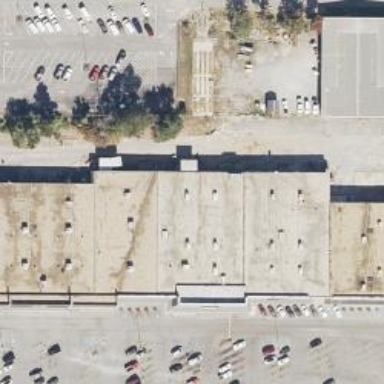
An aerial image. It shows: Retail building that serves as mall.